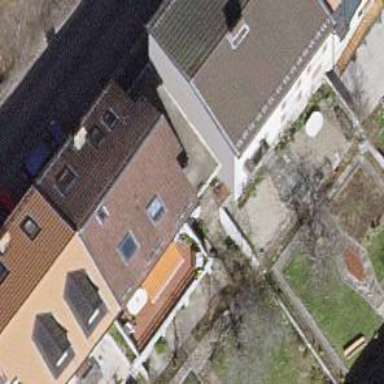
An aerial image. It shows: Semi-detached house.